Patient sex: M
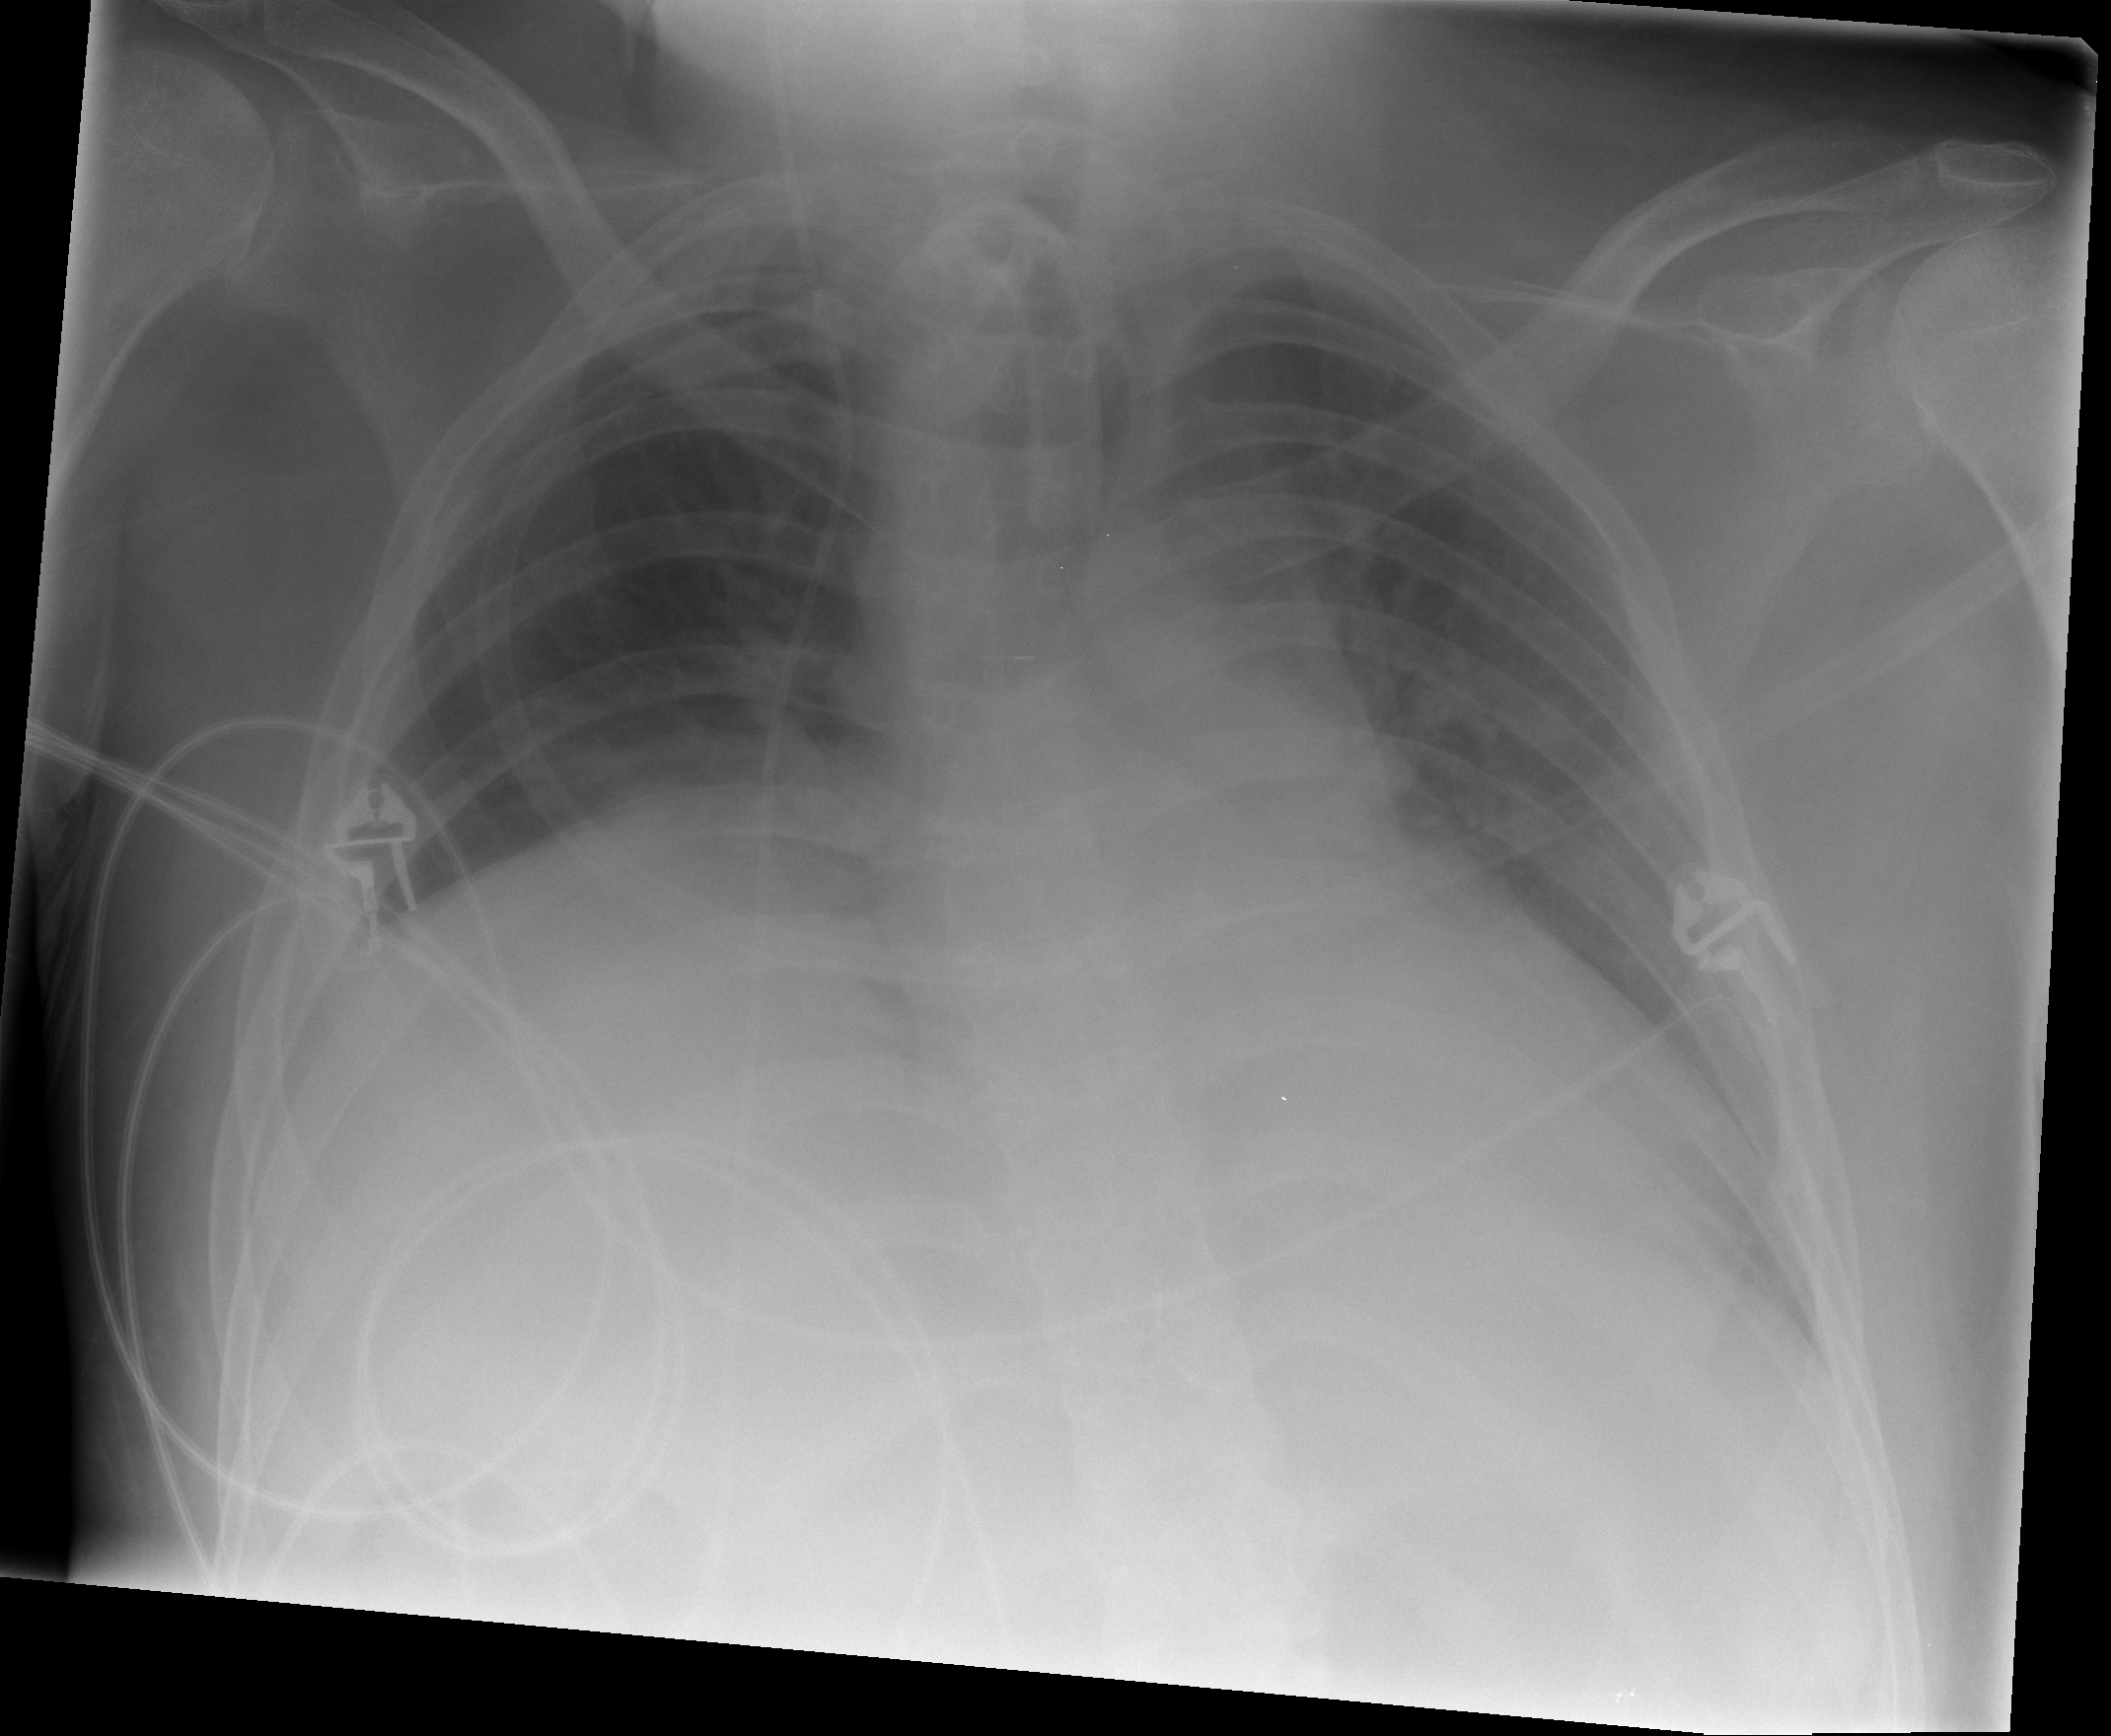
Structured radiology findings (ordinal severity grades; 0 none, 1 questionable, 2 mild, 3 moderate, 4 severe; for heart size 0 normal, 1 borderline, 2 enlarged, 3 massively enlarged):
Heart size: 0
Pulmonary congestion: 0
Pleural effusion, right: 0
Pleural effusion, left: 1
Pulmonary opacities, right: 0
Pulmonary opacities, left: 0
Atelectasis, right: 1
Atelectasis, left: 1